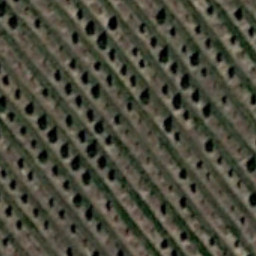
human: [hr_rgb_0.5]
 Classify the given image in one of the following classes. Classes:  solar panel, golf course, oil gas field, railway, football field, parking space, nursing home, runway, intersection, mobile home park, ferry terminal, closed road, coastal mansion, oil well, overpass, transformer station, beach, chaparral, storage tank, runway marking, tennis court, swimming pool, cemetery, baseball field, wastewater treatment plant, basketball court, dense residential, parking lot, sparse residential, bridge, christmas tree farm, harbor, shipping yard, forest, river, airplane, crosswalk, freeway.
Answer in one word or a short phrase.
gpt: christmas tree farm